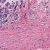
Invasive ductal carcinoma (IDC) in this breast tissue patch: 1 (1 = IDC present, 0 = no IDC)